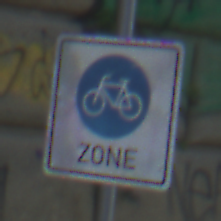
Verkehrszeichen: BeginnFahrradzone
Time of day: Midday
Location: Outdoor (Urban)
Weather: Clear
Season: NotSpecified
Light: Natural